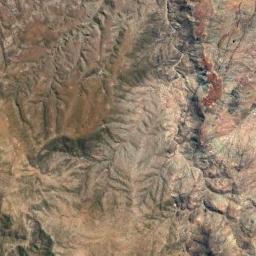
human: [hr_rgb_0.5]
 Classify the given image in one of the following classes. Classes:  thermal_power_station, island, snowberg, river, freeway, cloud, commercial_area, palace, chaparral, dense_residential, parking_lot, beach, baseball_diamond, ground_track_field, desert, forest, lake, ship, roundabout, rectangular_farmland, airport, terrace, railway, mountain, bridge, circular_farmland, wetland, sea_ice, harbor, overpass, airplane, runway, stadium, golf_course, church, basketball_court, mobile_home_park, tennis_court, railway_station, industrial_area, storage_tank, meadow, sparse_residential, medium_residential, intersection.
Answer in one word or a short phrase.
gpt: mountain